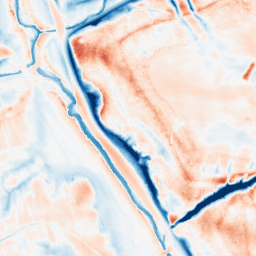
Category: trend_removal
Decomposition family: local_polynomial
Decomposition parameters: window_size: 31
degree: 3
Upsampling method: lanczos
Upsampling parameters: scale: 2
Upsampling scale: 2